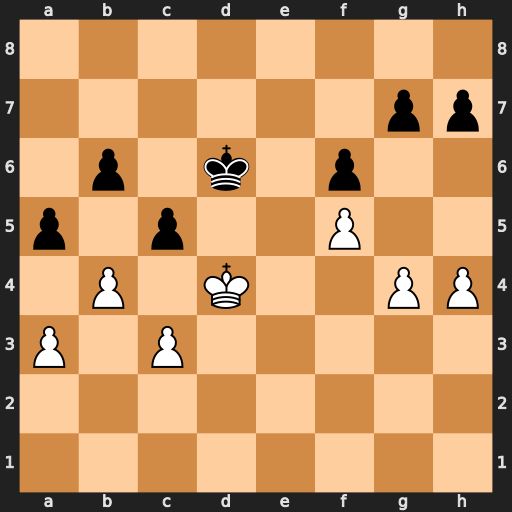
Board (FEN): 8/6pp/1p1k1p2/p1p2P2/1P1K2PP/P1P5/8/8
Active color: w
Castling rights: -
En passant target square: -
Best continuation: bxc5+ bxc5+ Kc4 a4 Kb5 Kd5 c4+ Kd4 g5 fxg5 hxg5 Ke5 Kxc5